Field crop: maize
Growth stage: 2
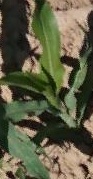
Species: maize